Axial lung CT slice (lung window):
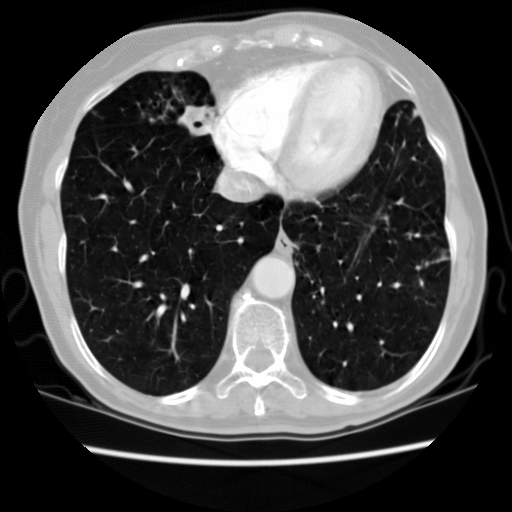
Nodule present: no